Question: I am making an uivivewcontroller which I want the number pad always appear like this.
How can I make that? Plus, why the upper view which looks like a uitableviewcontroller seems unscrollable? Is that not a uitableview, how can it be made? All in all, I'd like to make a view which looks very similar to this page. What approach is best for me? add subview?
Thanks for any help!
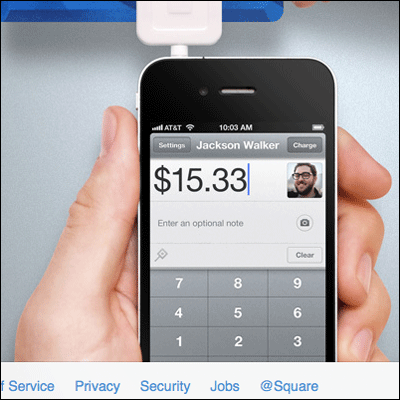
Answer: To make your screen to looks like that page, the easiest way is just to design your screen in IB with the the navigation bar, image, button and all. Then, add your text field and called
'''
yourTextField.setDelegate = self;
yourTextField.keyboardType = UIKeyboardTypeNumberPad;
[yourTextField becomeFirstResponder];
'''